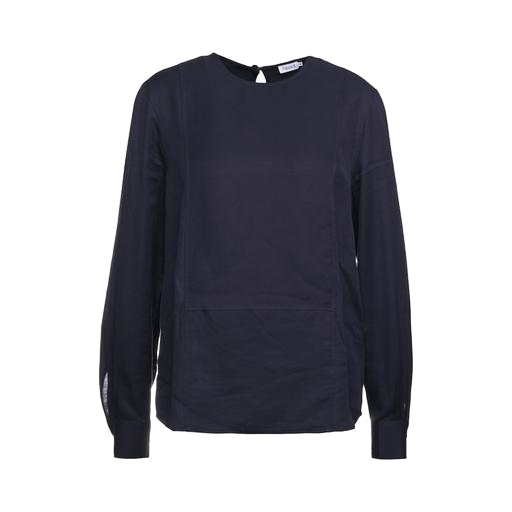
longsleeved blouse, long-sleeve top, blue longsleeved blouse, white background